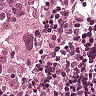
Metastatic tissue present: yes